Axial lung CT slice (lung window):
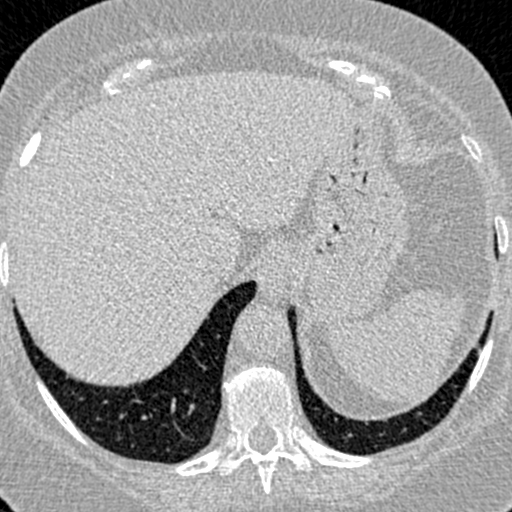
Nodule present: no